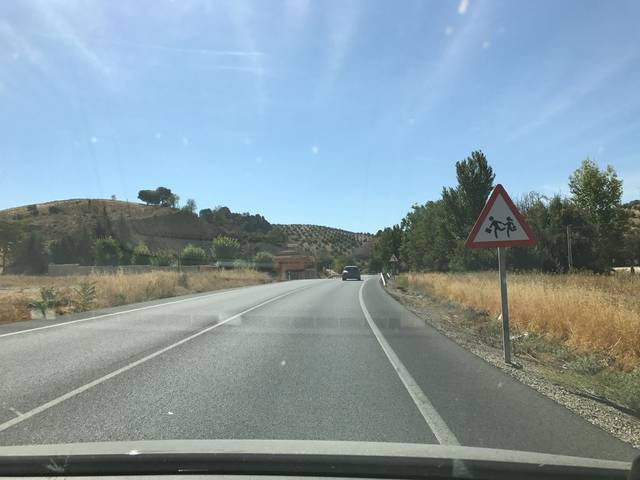
Region: Spain
Coordinates: 37.436, -3.9